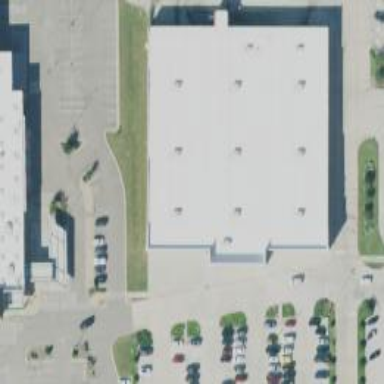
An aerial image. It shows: Retail building.